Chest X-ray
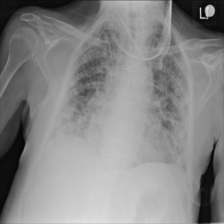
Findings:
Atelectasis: negative
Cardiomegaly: negative
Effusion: negative
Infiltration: positive
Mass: negative
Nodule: positive
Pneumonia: negative
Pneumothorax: negative
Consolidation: negative
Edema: negative
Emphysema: negative
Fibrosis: negative
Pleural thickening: negative
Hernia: negative